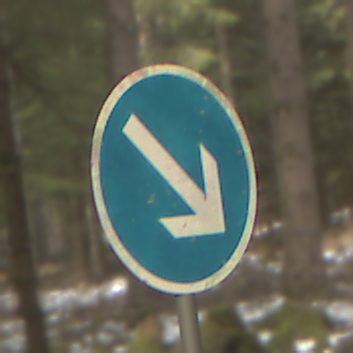
Verkehrszeichen: VorgeschriebeneVorbeifahrtRechts
Umgebung: Outdoor, Nature
Tageszeit: MorningAfternoon
Wetter: Overcast
Licht: Natural
Jahreszeit: Winter
Kontrast: LowContrast